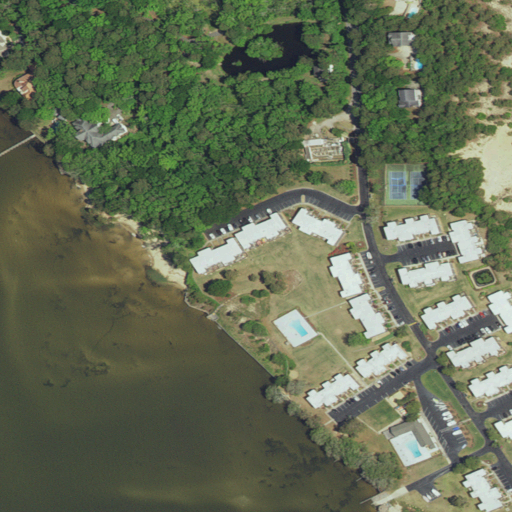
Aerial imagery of mountain in North Carolina named Engagement Hill containing open water, barren land, woody wetlands, medium intensity development, low intensity development, open development, herbaceous wetlands, and high intensity development